Field crop: maize
Growth stage: 1
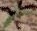
Species: atriplex